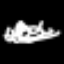
Label: squiggle